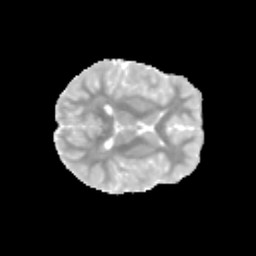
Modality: MD
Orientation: axial
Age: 10
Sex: male
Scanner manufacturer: siemens
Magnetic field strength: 3 T
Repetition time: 3.8 s
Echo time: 0.07 s